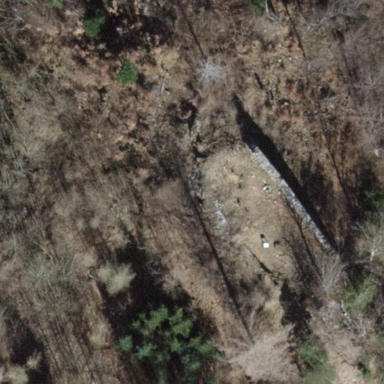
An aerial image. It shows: The remnants of historic castle in ruins.